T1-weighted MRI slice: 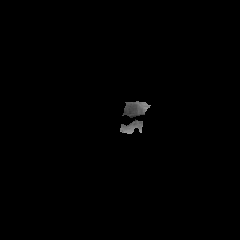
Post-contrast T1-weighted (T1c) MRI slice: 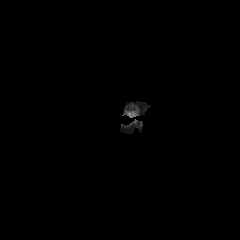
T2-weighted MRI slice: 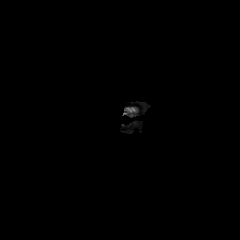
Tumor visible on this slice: no